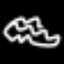
Label: squiggle